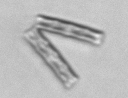
Label: Thalassionema